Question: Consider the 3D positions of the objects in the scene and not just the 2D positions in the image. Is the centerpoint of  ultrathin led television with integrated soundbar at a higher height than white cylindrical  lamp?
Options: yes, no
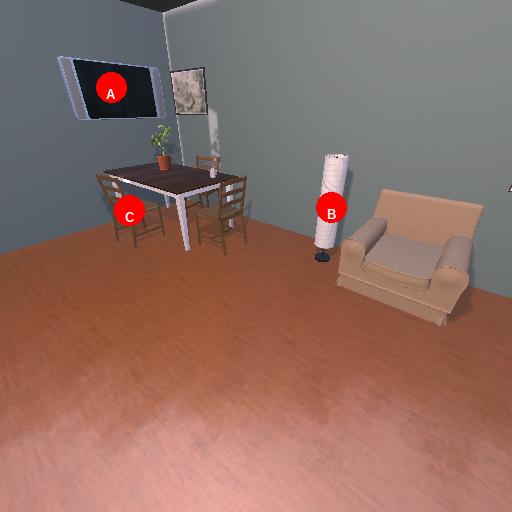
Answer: yes